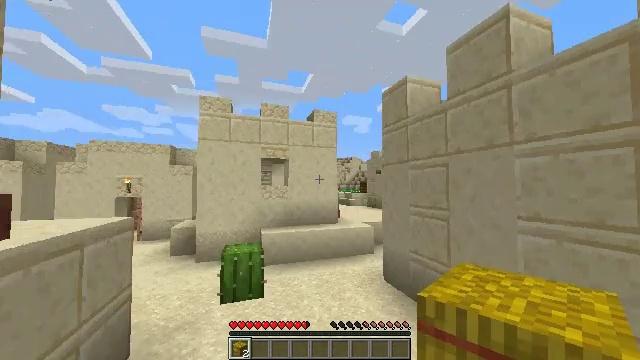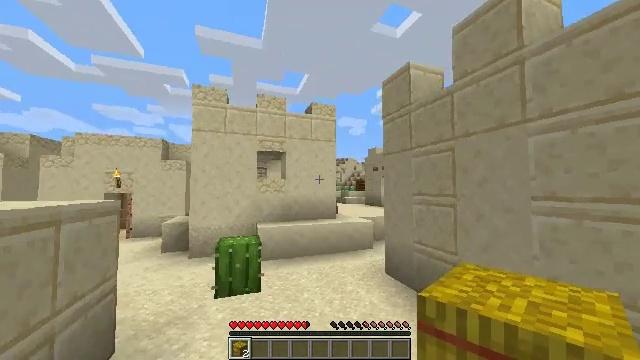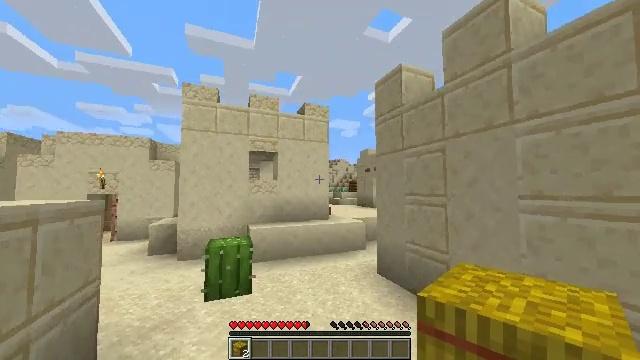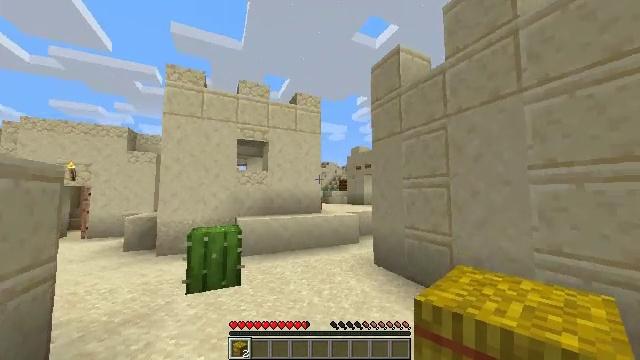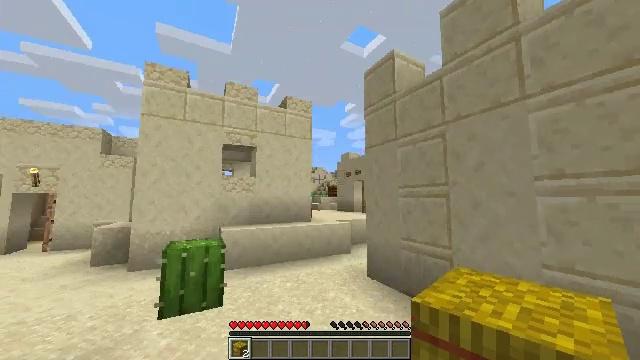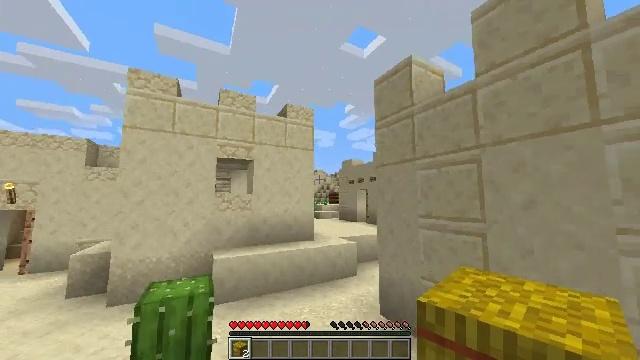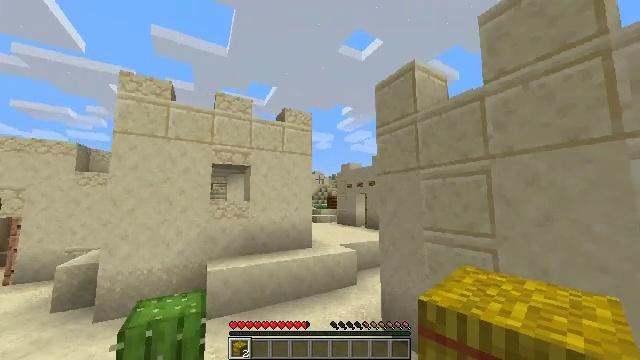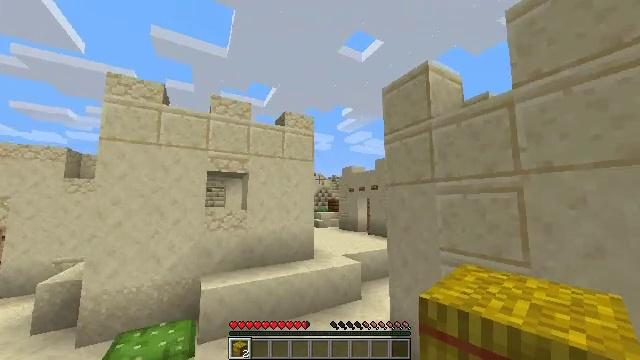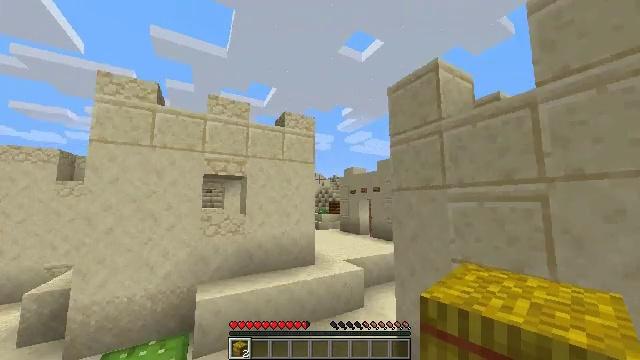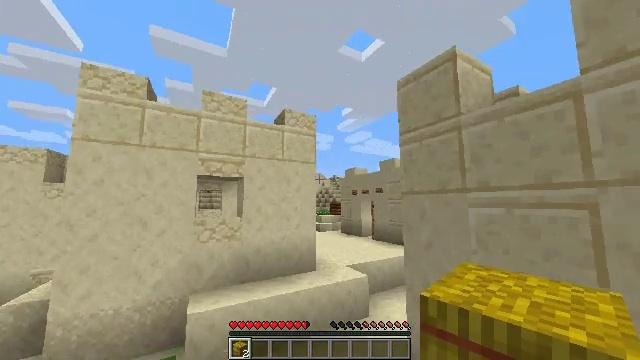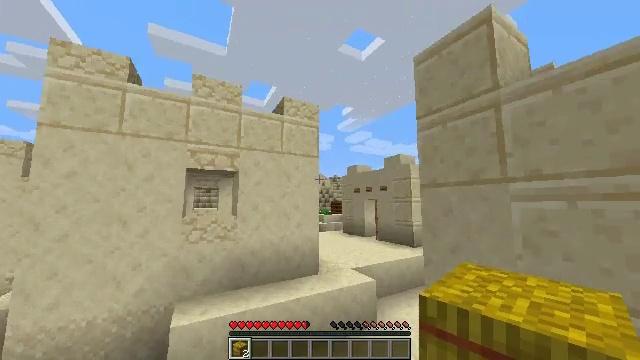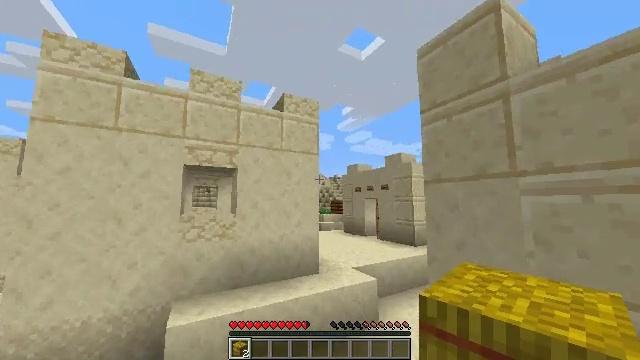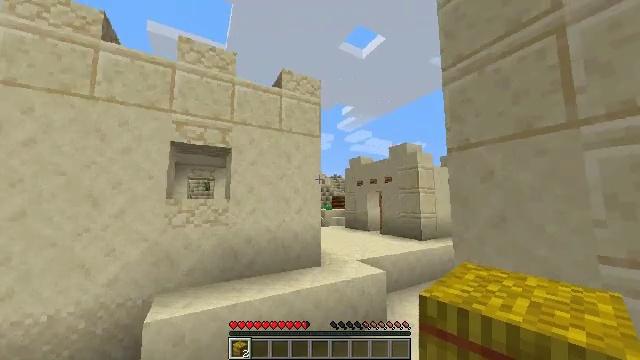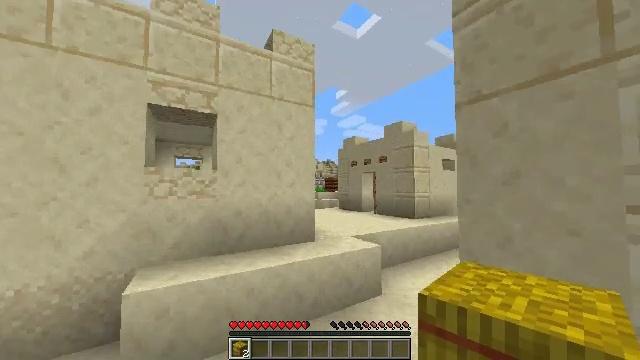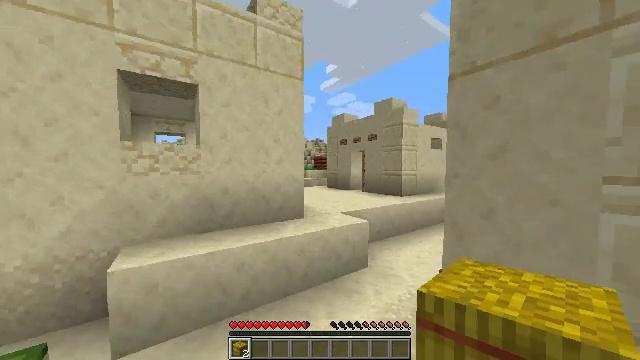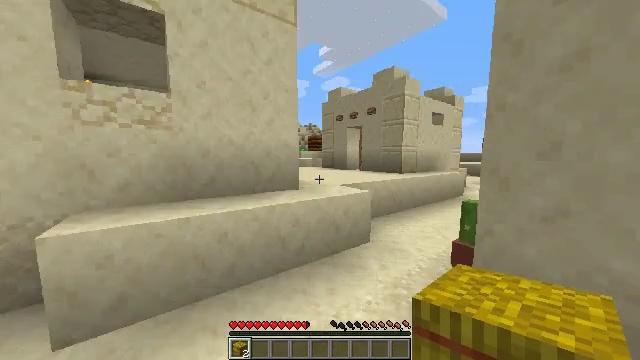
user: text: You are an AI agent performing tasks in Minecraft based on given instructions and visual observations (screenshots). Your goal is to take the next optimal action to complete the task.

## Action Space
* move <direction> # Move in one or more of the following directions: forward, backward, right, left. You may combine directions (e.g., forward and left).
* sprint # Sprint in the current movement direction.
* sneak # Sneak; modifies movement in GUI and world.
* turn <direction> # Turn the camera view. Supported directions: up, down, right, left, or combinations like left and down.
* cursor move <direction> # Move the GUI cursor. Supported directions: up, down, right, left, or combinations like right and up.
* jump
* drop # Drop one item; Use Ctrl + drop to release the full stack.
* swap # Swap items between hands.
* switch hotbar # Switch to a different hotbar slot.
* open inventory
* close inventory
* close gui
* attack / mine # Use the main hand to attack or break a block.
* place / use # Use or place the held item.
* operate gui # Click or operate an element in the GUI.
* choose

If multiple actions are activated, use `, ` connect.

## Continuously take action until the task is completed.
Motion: motion action
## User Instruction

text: Remove a hay block from the inventory.
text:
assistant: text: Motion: move forward and move right, turn right, jump
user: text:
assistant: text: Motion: move forward and move right, turn right, jump
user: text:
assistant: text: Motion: move forward, sprint, turn right and up, jump
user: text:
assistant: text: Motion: move forward, sprint, turn right and up, jump
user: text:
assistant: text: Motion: move forward, sprint, jump
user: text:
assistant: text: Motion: move forward, sprint, jump
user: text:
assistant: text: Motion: move forward, sprint, jump
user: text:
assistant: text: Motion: move forward, sprint, jump
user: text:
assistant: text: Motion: move forward, sprint, jump
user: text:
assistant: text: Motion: move forward, sprint, jump
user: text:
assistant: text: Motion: move forward, sprint, jump
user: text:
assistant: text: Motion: move forward, sprint, jump
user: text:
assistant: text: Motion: move forward, sprint, turn right and down
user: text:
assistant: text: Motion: move forward, sprint, turn right and down
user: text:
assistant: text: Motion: move forward, sprint, turn right and down
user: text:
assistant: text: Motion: move forward, sprint, turn right and down
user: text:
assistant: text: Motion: move forward, sprint, turn down, jump
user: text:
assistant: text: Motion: move forward, sprint, turn down, jump
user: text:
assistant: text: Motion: move forward, sprint, jump
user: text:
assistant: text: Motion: move forward, sprint, jump
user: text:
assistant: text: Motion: move forward, sprint, turn right, jump
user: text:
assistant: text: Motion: move forward, sprint, turn right, jump
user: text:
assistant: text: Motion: move forward, sprint, jump
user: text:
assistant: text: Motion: move forward, sprint, jump
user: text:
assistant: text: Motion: move forward, sprint, turn left, jump
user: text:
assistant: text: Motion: move forward, sprint, turn left, jump
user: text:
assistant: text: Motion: move forward, sprint, turn left, jump
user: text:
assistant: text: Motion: move forward, sprint, turn left, jump
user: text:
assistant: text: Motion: move forward, sprint, turn left, jump
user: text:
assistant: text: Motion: move forward, sprint, turn left, jump